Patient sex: M
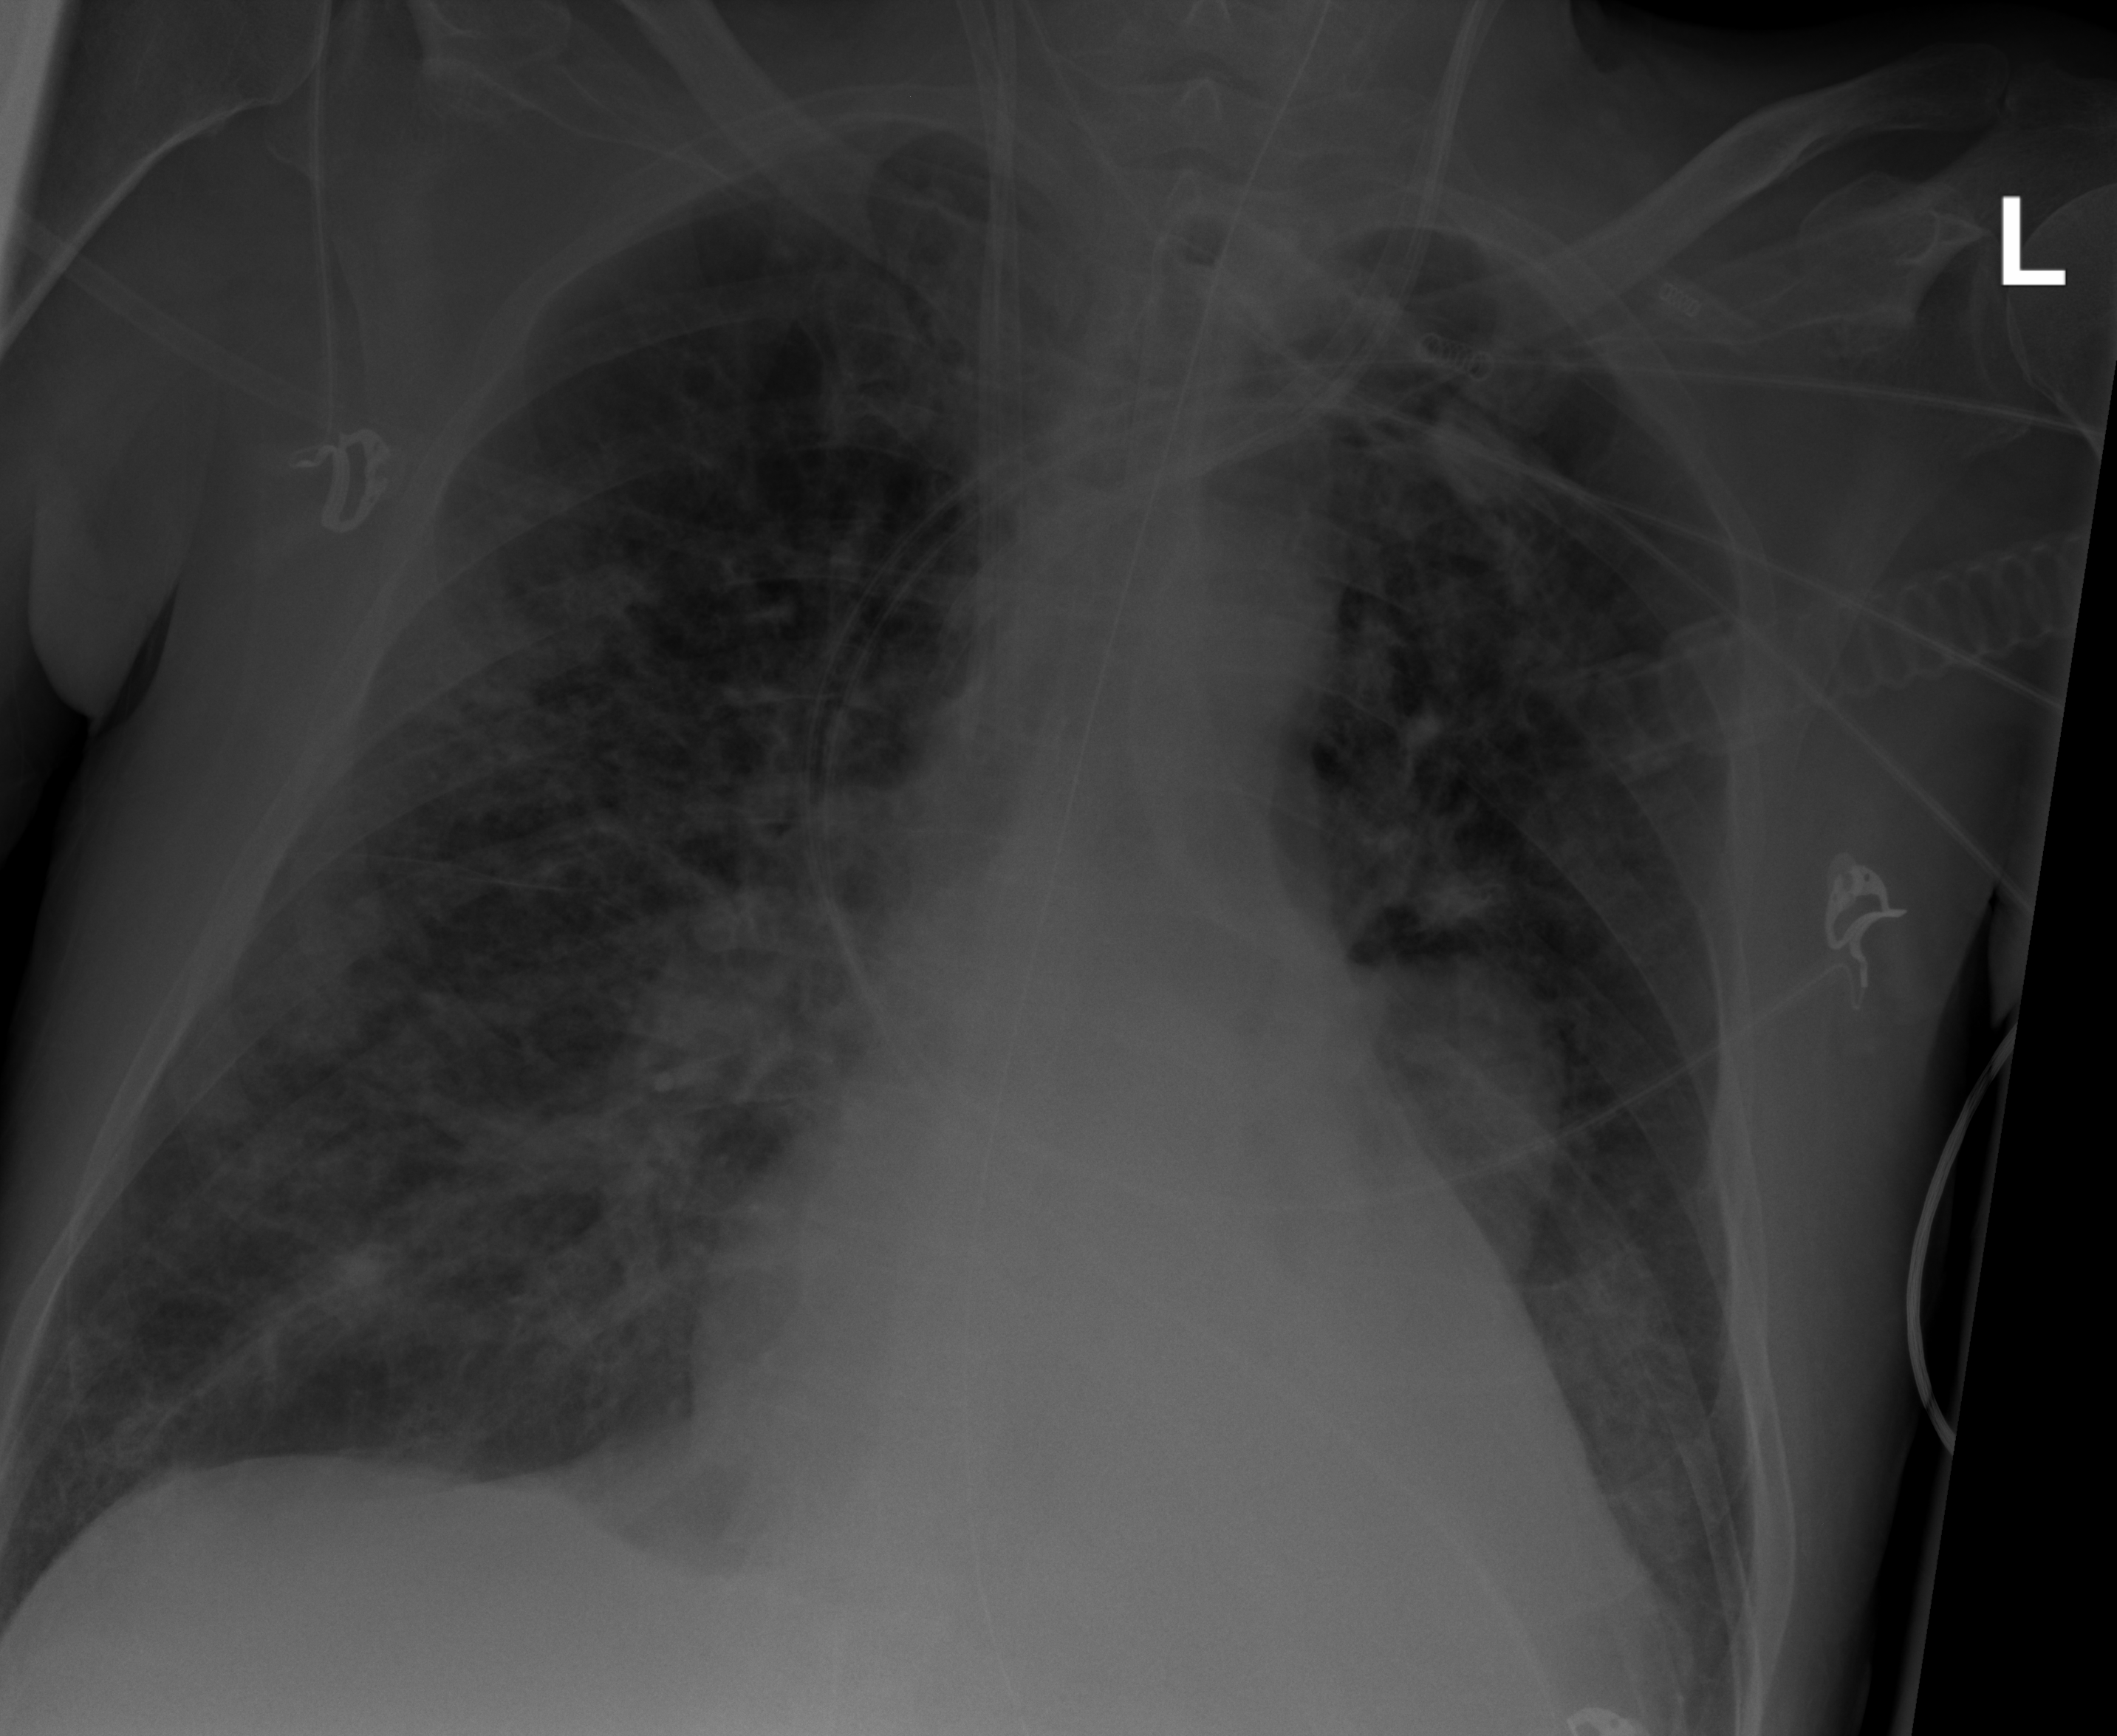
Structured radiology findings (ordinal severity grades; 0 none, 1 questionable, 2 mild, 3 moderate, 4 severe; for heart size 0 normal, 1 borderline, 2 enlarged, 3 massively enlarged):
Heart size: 1
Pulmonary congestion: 2
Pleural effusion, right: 0
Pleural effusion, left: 0
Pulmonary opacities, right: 2
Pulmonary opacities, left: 1
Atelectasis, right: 2
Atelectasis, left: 2